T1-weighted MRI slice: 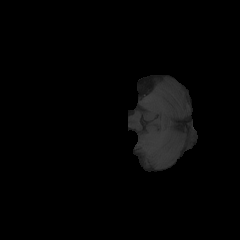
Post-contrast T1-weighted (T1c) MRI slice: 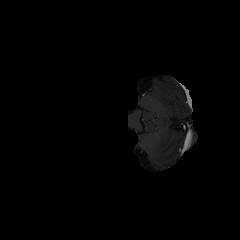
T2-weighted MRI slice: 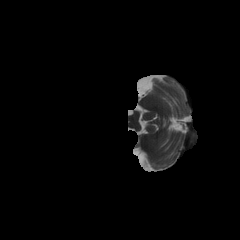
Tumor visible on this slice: no